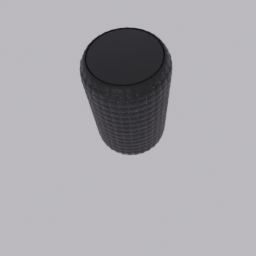
Label: furniture